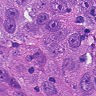
Metastatic tissue present: yes